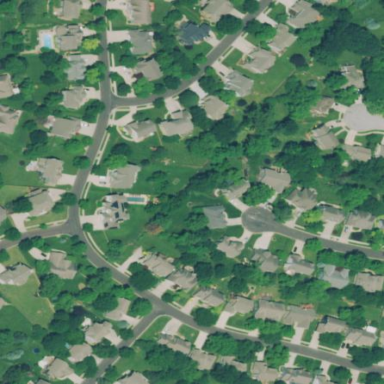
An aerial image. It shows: This residential area consists of single-family homes.